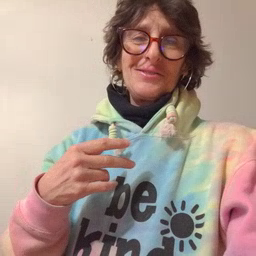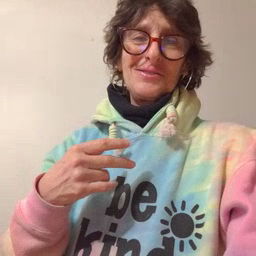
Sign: scissors